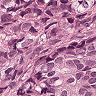
Metastatic tissue present: yes